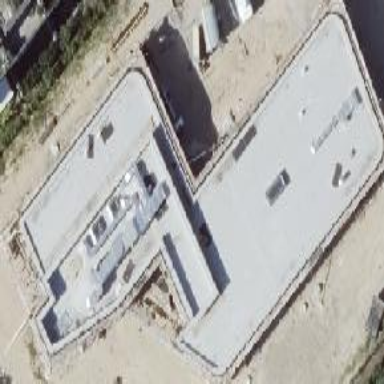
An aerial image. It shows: Kindergarten with flat roof.